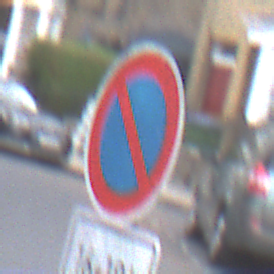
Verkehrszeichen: EingeschraenktesHalteverbot
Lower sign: ZeitangabenOhneBeschraenkungAufWochentage1
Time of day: MorningAfternoon
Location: Outdoor (Urban)
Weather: Overcast
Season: NotSpecified
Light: Natural